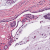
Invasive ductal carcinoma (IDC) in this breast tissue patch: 1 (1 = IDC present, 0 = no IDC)